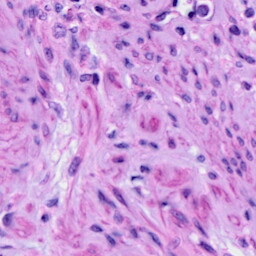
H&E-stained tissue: Cervix